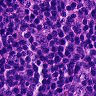
Metastatic tissue present: no